Field crop: tomato
Growth stage: 1
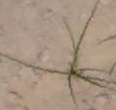
Species: cyperus